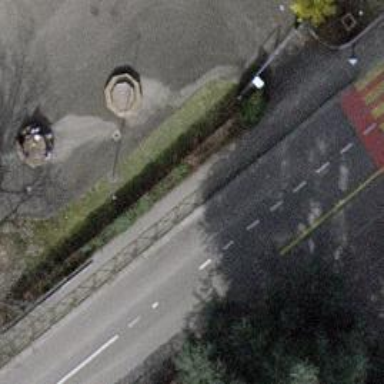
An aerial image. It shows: Sidewalk made of asphalt leading to platform for public transport.